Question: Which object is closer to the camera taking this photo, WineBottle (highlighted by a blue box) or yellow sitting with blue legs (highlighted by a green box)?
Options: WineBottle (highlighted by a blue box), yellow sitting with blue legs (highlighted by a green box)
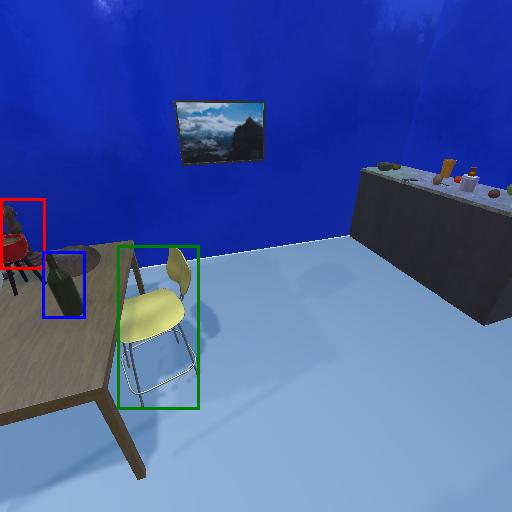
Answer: WineBottle (highlighted by a blue box)